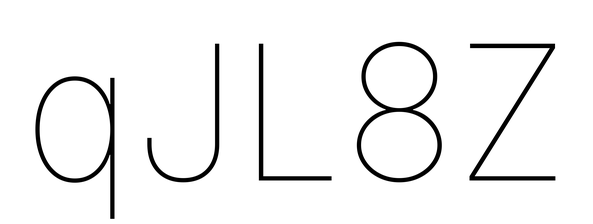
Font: Inter_Thin